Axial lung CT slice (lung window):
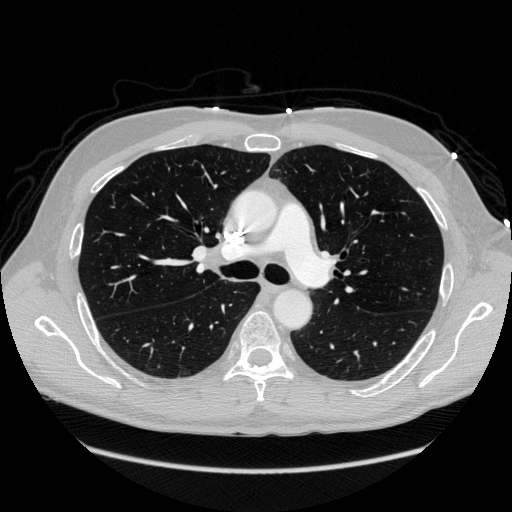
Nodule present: no